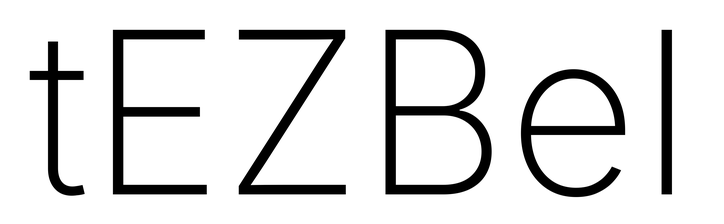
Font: Inter_ExtraLight